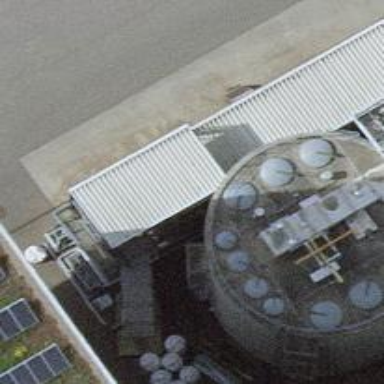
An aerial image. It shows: Silo.